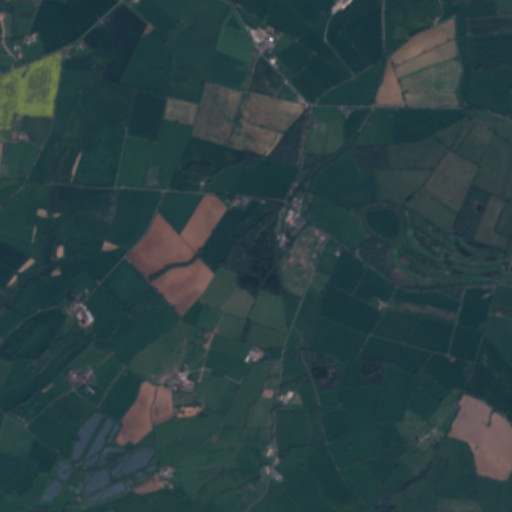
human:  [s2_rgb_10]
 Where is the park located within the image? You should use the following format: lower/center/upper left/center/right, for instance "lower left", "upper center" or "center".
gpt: The park is located in the center right of the image.
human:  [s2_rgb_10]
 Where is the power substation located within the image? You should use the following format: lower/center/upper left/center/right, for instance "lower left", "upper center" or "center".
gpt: The power substation is located in the lower left of the image.
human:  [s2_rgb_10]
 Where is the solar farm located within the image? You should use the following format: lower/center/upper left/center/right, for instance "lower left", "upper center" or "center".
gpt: The solar farm is located in the lower left of the image.
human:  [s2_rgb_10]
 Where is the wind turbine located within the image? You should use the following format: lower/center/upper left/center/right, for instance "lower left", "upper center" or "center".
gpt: The wind turbine is located in the center right of the image.
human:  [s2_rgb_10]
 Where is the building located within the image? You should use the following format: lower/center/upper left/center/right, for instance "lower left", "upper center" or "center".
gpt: There is no building in the image.